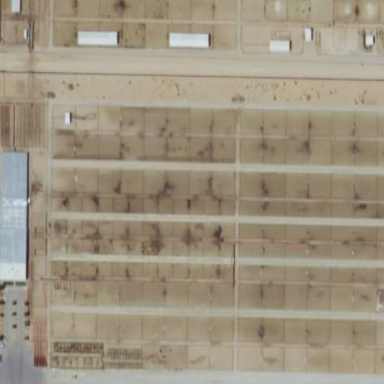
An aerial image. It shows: Feedlot within farmyard.